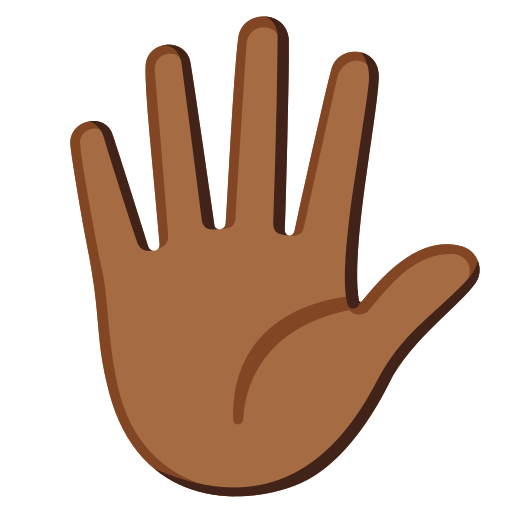
Emoji: 🖐🏾